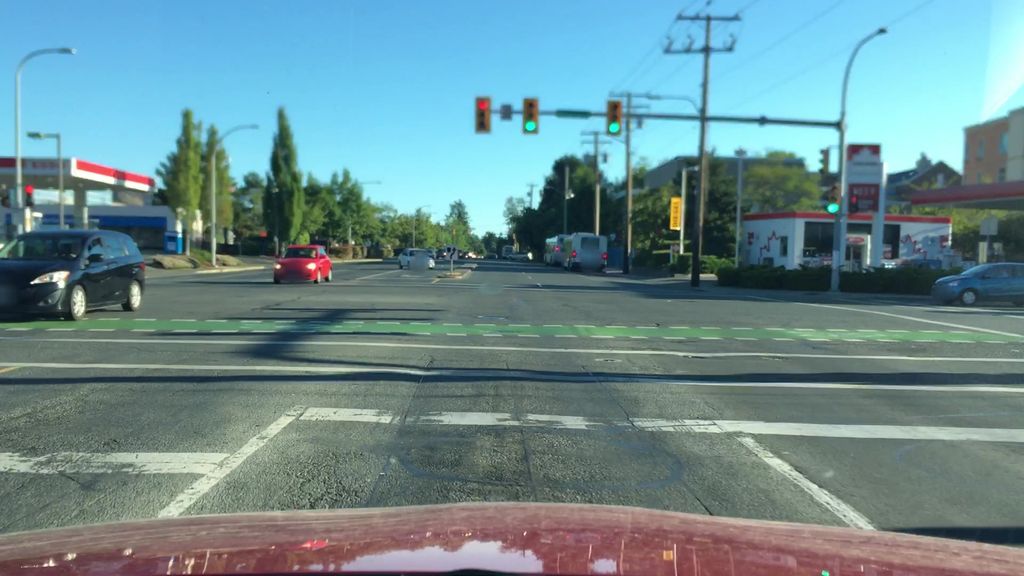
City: victoria